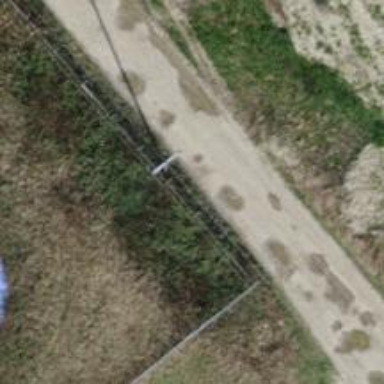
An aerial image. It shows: Power pole.